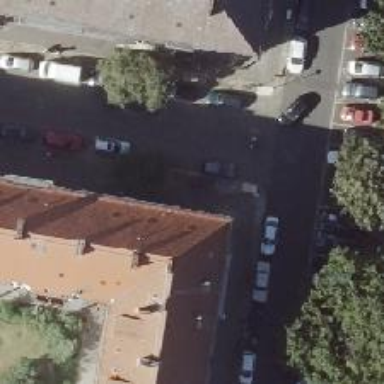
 which has flattened cobblestone surface."